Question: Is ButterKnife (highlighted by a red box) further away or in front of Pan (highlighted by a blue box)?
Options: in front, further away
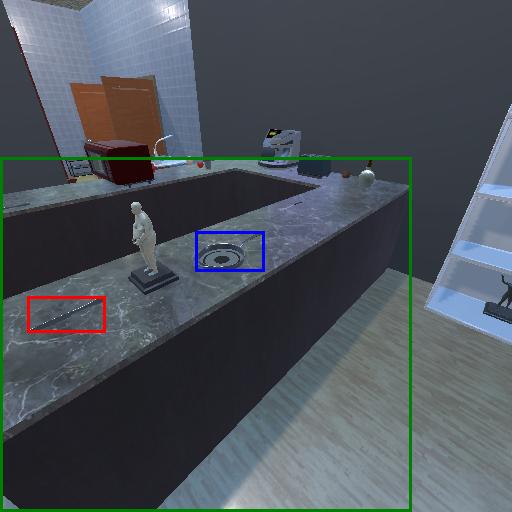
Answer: in front